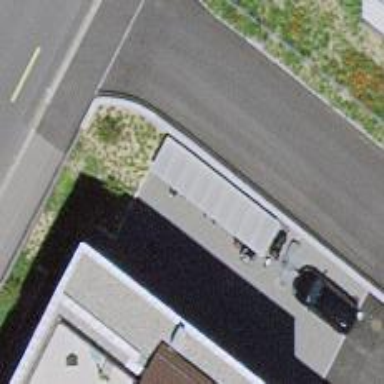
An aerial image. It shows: Bicycle parking area.